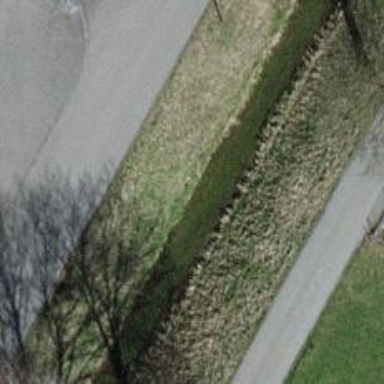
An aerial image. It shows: Drain waterway.